Chest X-ray:
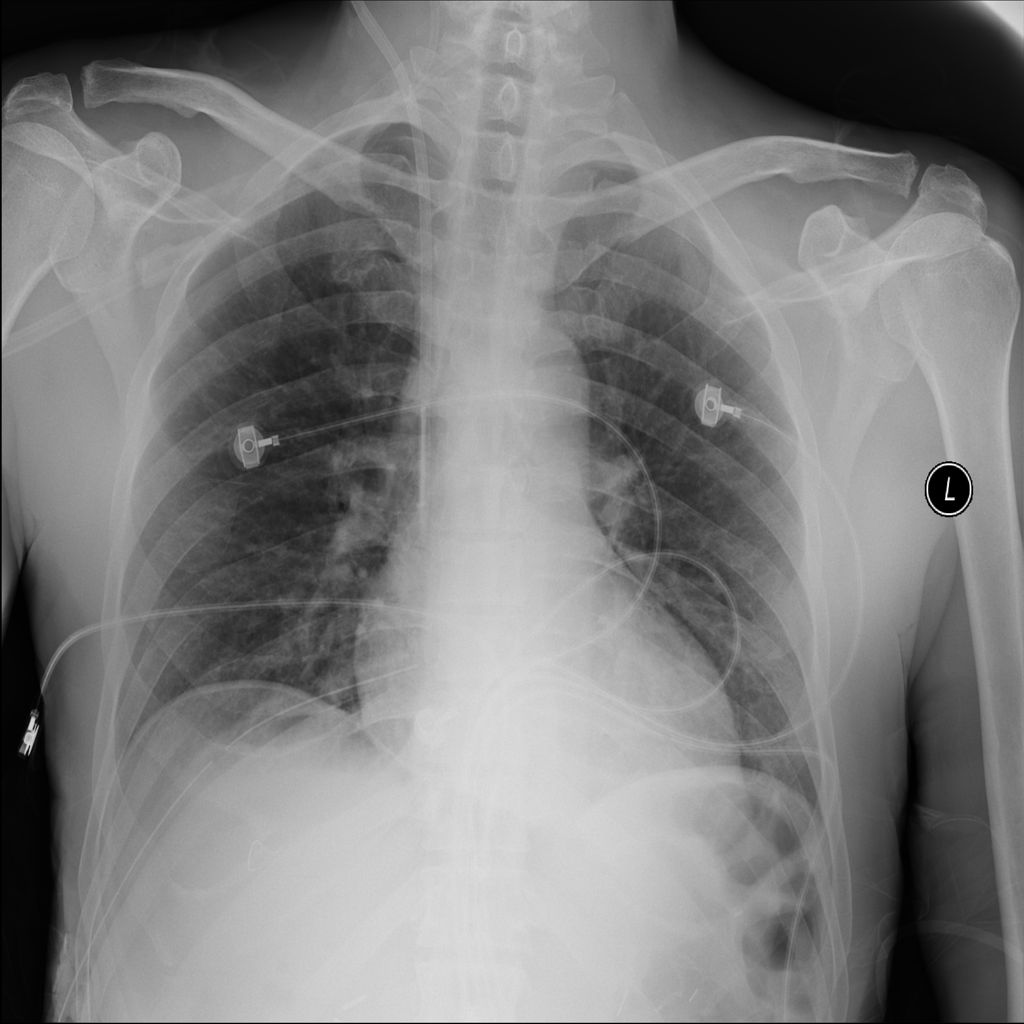
No abnormal finding: yes